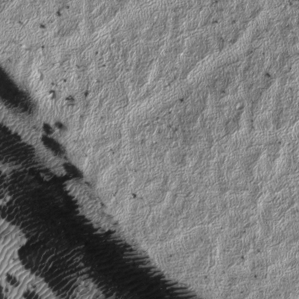
Label: frost